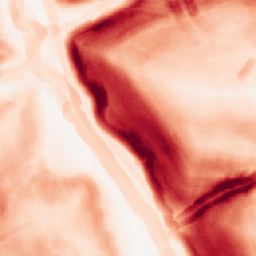
Category: morphological
Decomposition family: morphological_gradient
Decomposition parameters: size: 7
shape: disk
Upsampling method: area
Upsampling parameters: scale: 4
Upsampling scale: 4